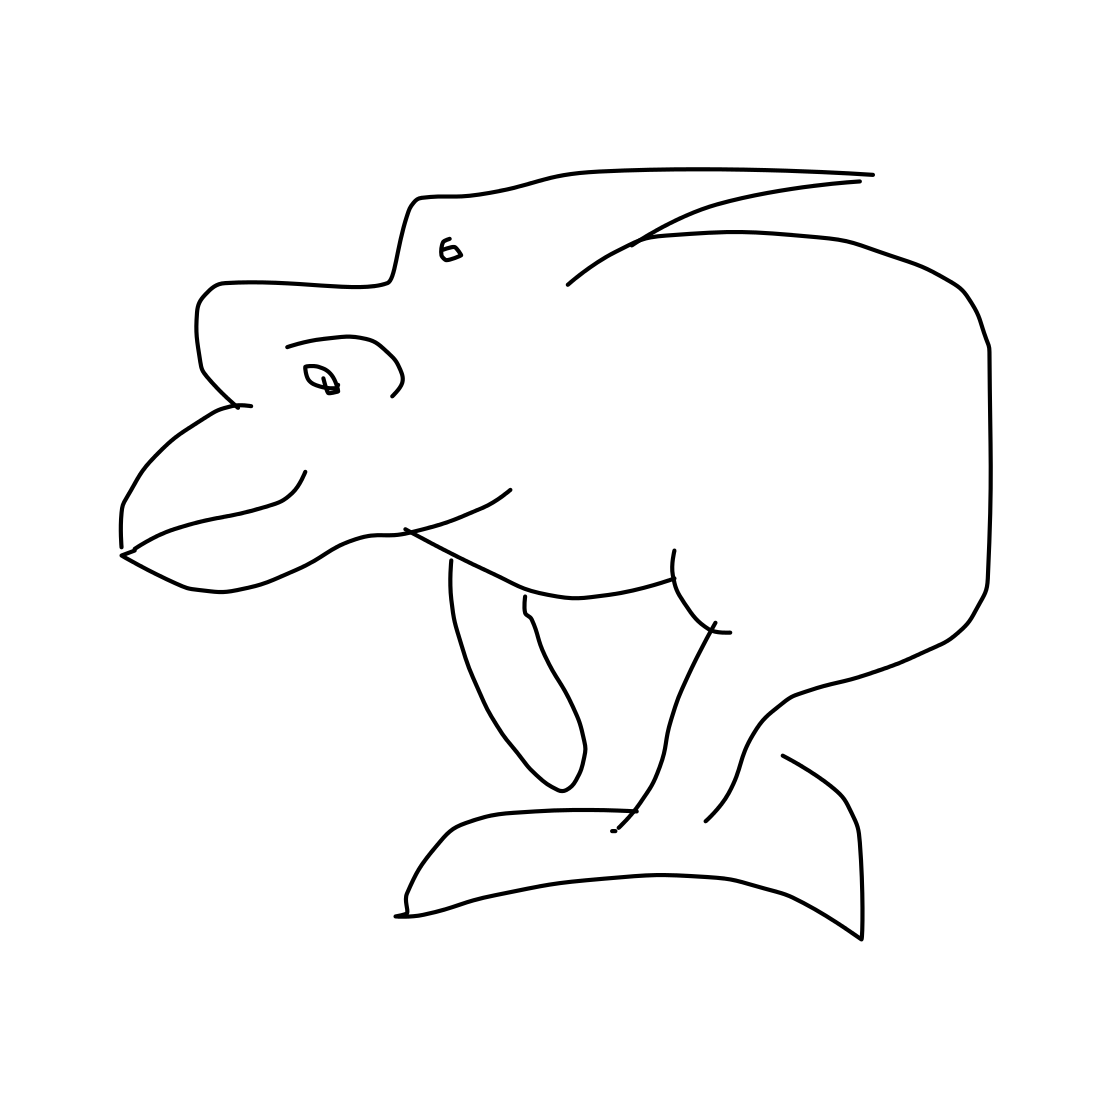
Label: dolphin